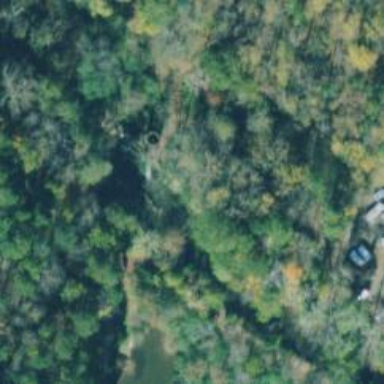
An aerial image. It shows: Historic ruins of watermill.